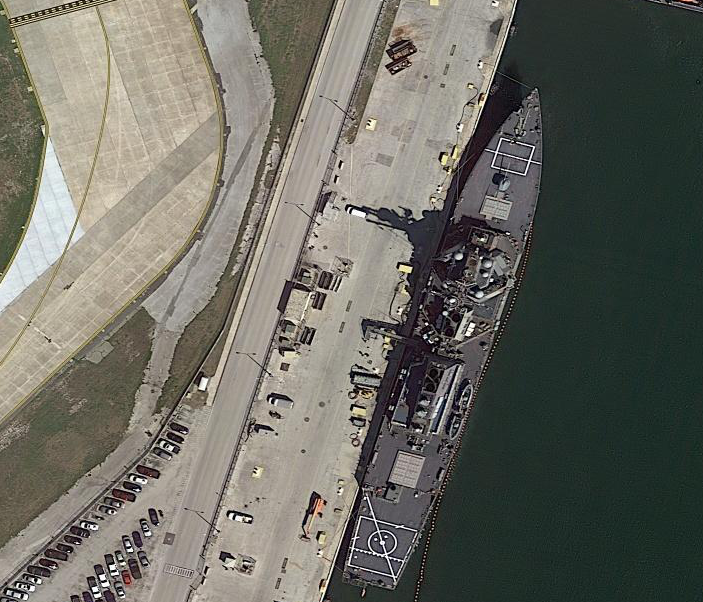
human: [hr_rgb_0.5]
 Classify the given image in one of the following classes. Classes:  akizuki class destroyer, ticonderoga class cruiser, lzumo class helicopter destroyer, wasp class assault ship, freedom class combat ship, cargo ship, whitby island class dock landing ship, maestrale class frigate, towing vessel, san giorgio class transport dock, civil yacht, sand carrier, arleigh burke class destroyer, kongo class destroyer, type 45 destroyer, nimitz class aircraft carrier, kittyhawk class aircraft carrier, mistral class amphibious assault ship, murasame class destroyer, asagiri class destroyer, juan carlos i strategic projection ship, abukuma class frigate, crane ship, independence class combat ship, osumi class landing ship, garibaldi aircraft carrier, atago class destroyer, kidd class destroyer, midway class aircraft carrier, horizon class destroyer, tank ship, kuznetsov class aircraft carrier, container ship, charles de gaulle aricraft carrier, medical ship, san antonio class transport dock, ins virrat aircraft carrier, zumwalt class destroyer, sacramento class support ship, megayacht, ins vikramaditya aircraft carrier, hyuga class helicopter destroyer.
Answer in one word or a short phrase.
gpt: Arleigh Burke class destroyer